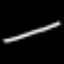
Label: line